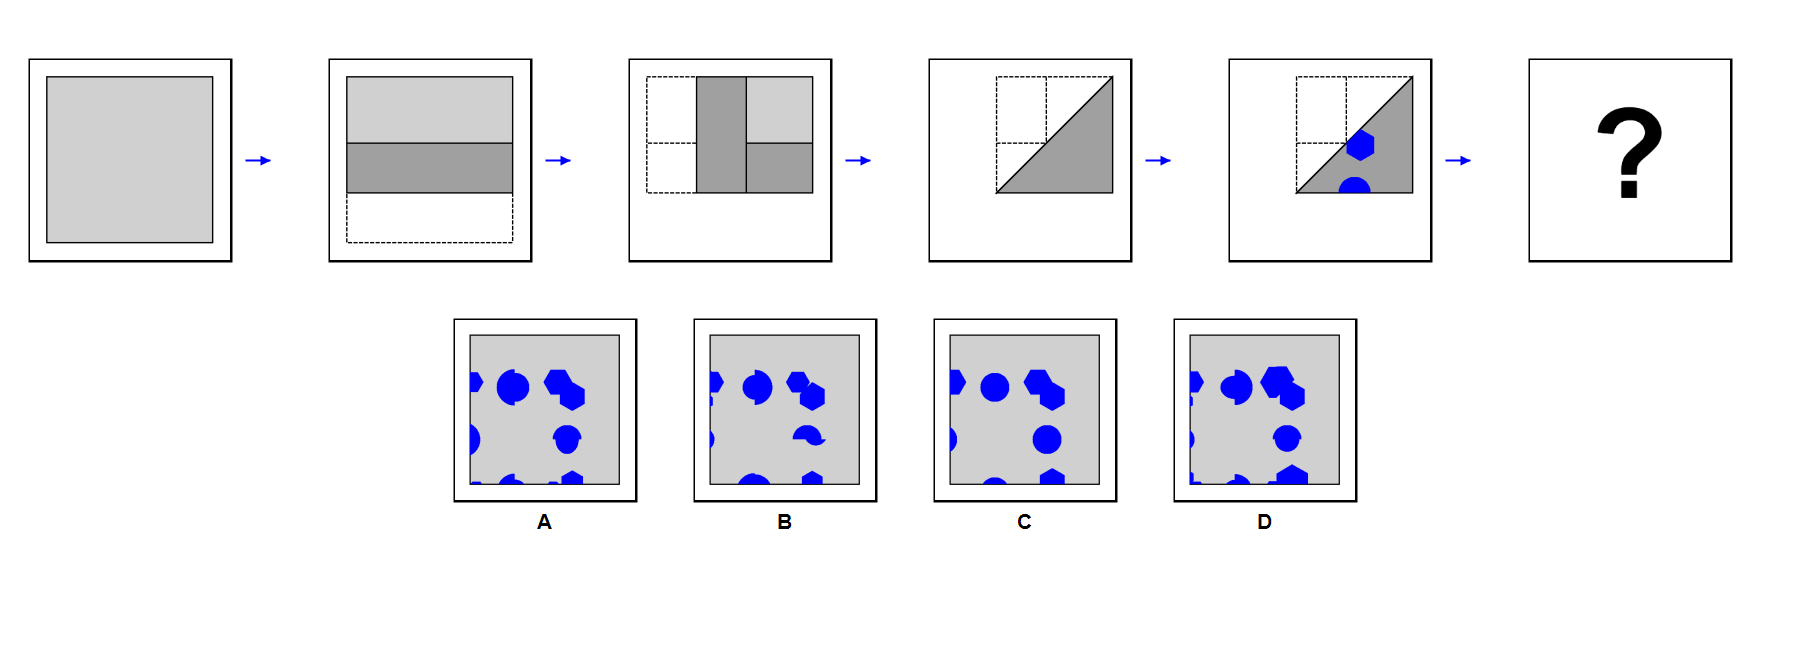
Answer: C